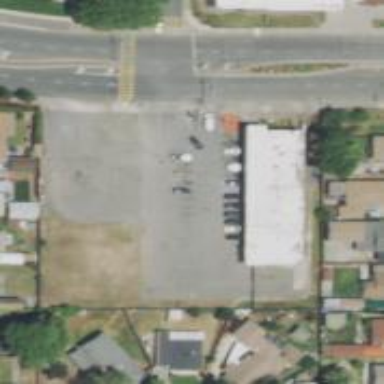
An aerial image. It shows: Convenience shop.